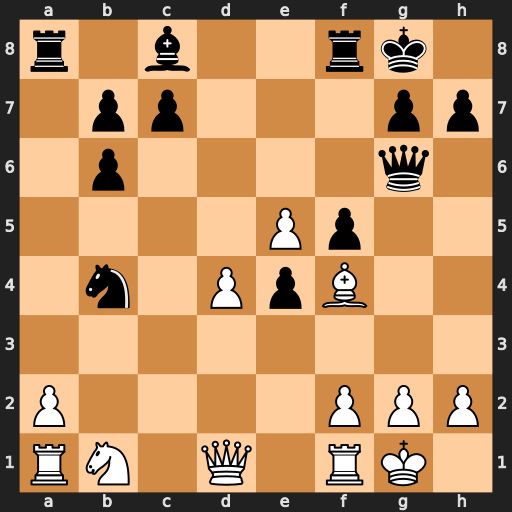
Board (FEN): r1b2rk1/1pp3pp/1p4q1/4Pp2/1n1PpB2/8/P4PPP/RN1Q1RK1
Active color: w
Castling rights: -
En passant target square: -
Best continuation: Qb3+ Be6 Qxb4